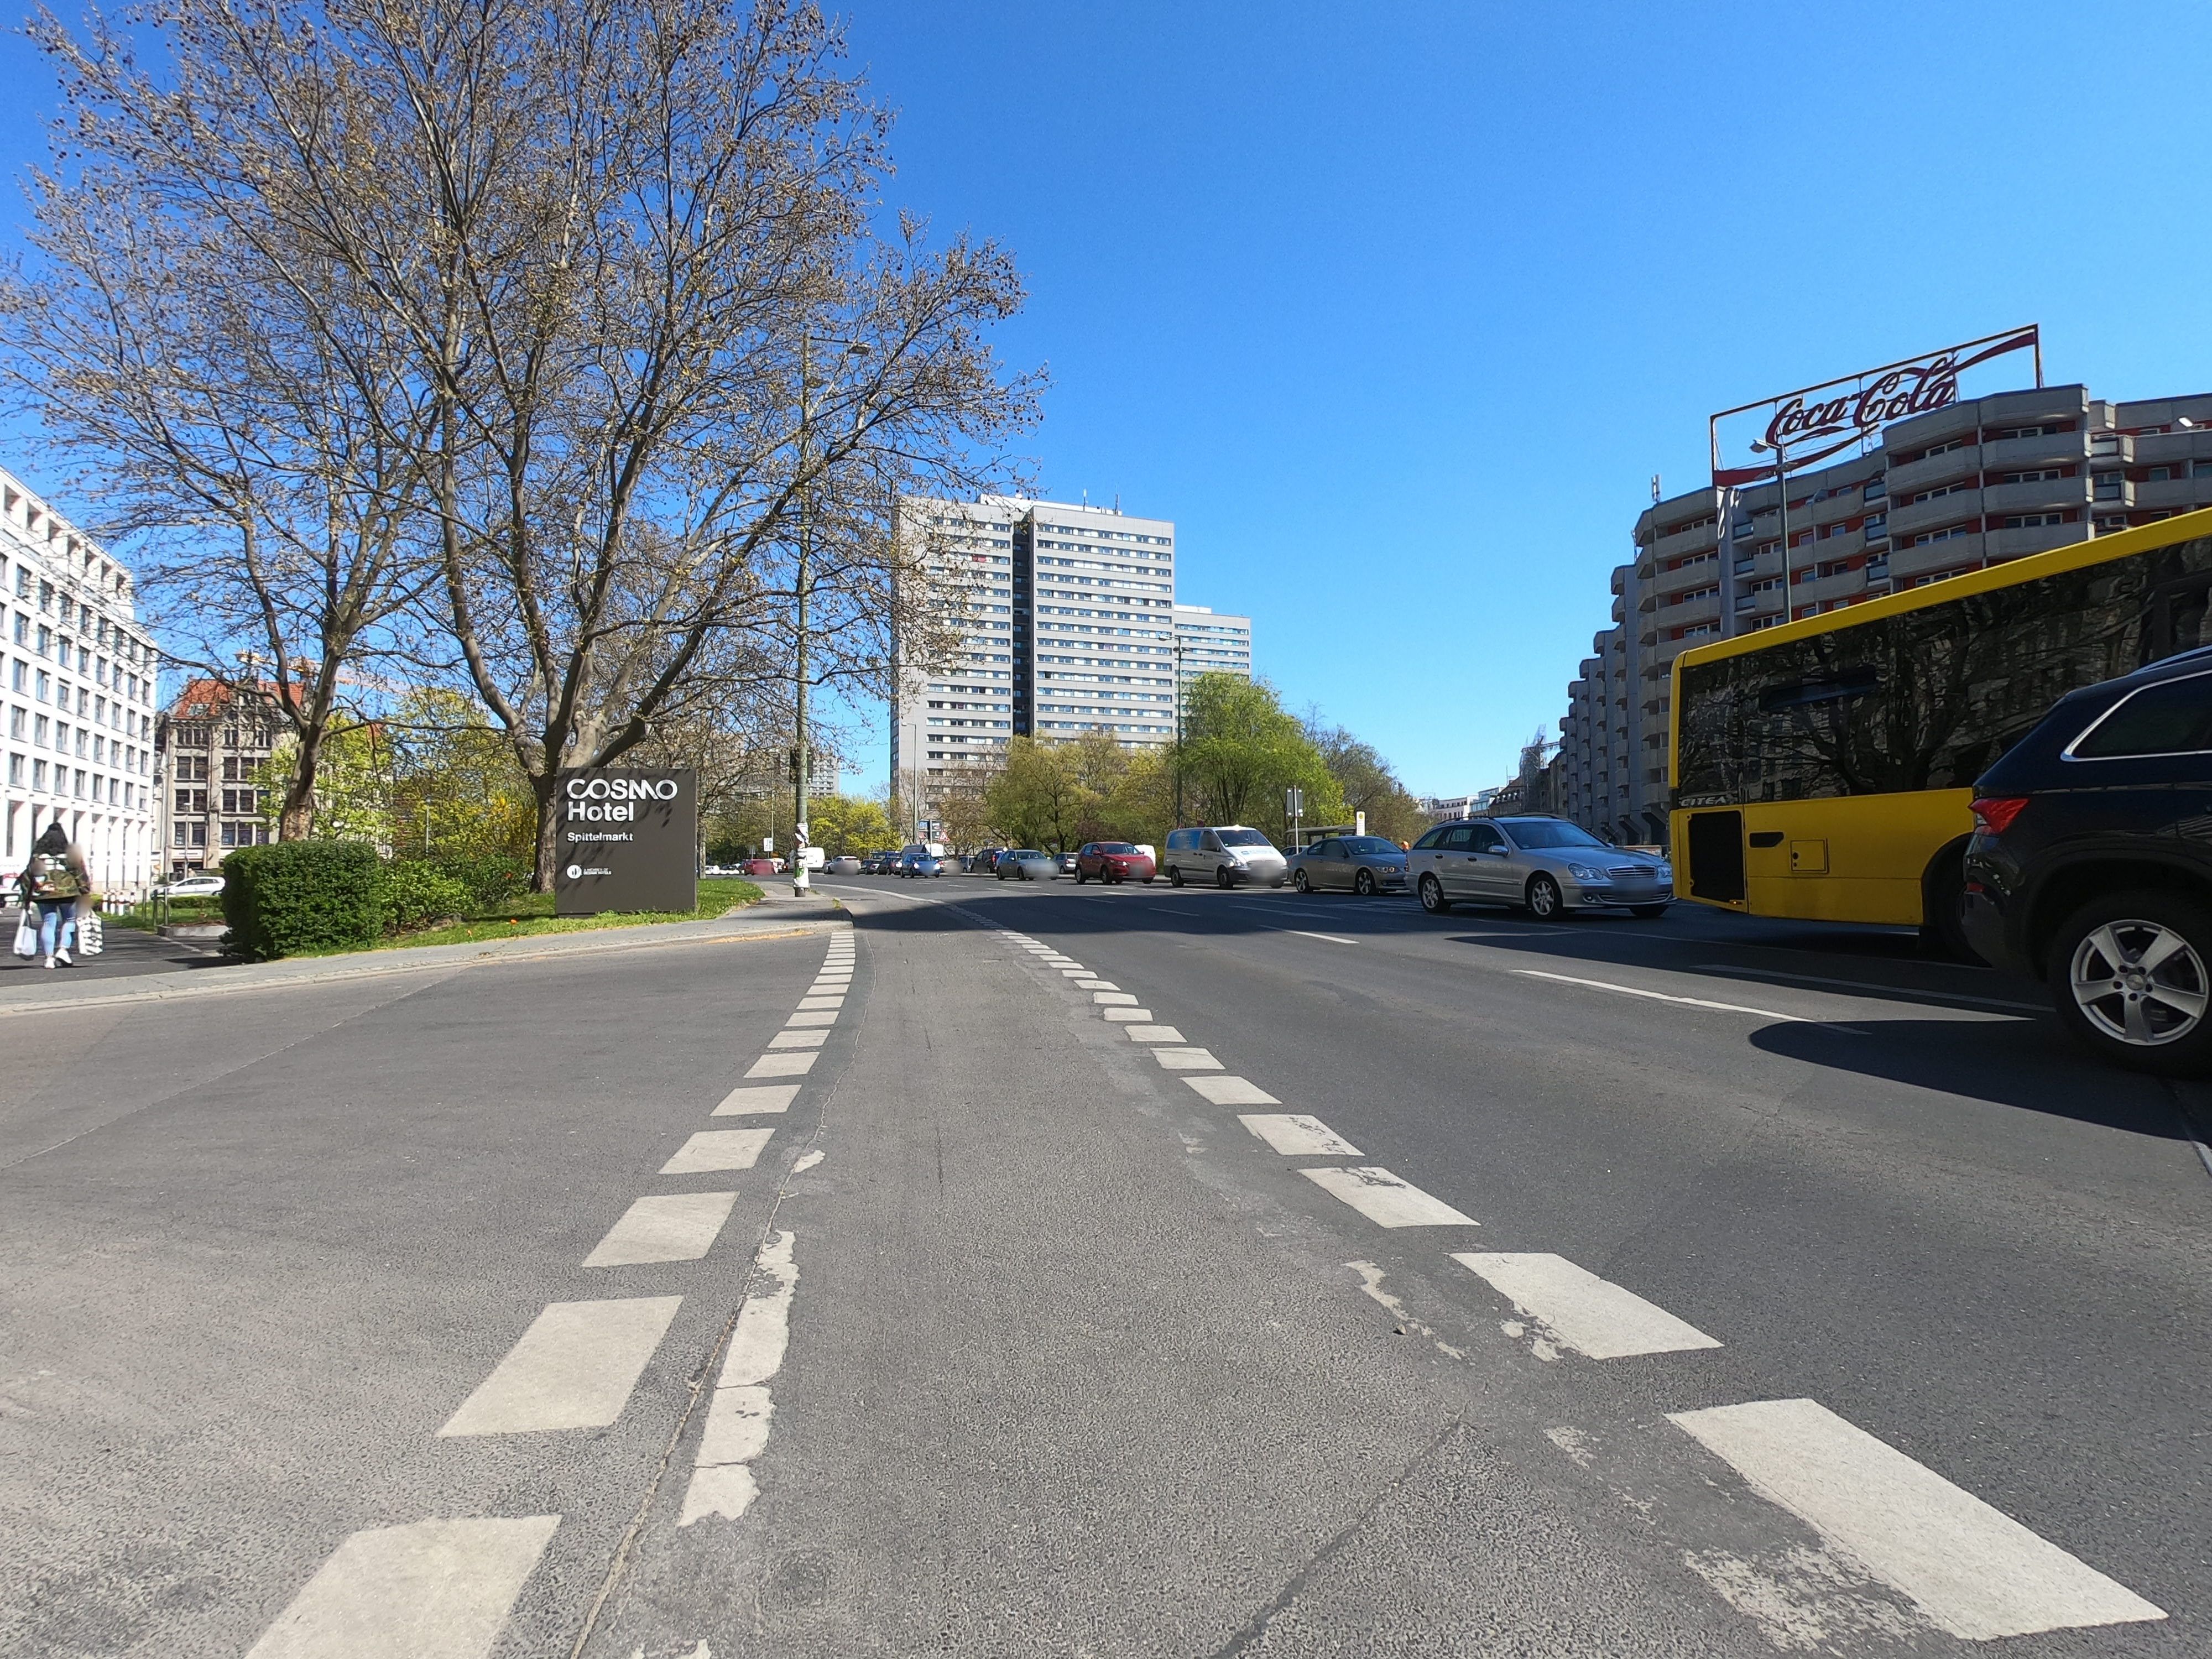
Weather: clear
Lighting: day
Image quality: good
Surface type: cycling surface
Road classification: service, cycleway
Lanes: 3
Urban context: urban centre
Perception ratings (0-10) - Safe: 8.07, Lively: 8.14, Beautiful: 9.25, Boring: 4.66, Depressing: 5.47, Wealthy: 8.96